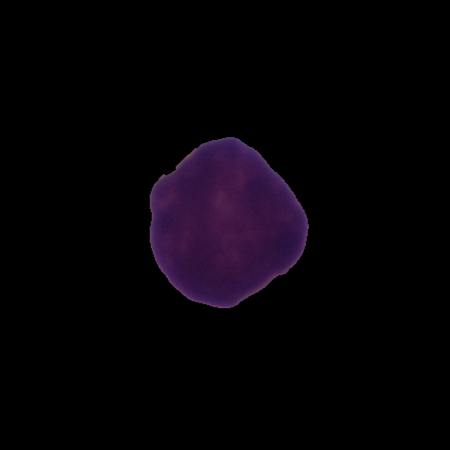
Label: healthy